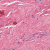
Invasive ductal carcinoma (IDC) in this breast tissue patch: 1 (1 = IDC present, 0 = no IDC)